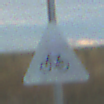
Verkehrszeichen: RadverkehrRechts
Umgebung: Outdoor, RoadRail
Tageszeit: SunriseSunset
Wetter: PartlyCloudy
Licht: Natural
Jahreszeit: NotSpecified
Kontrast: MediumContrast